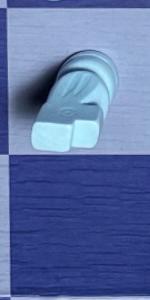
Label: Empty